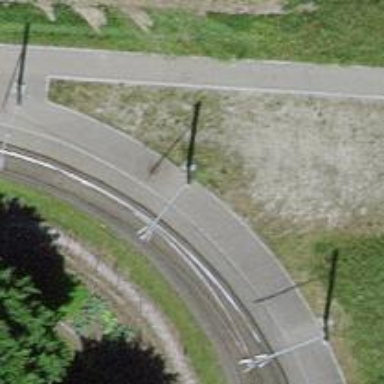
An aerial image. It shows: Railway switch.